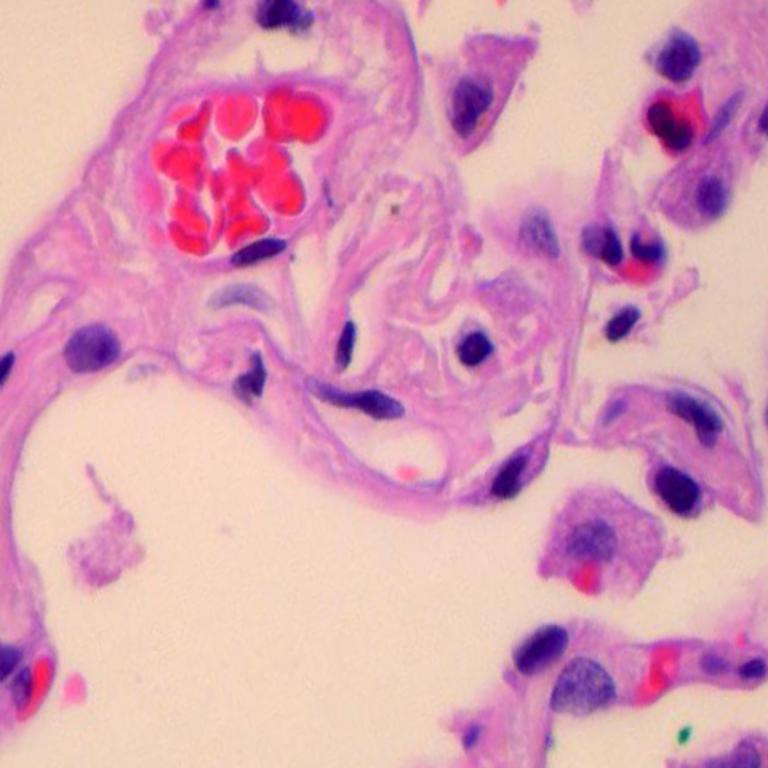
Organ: lung
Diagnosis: benign